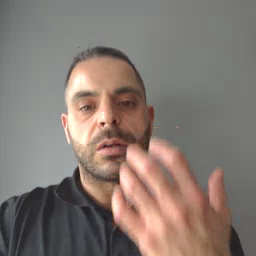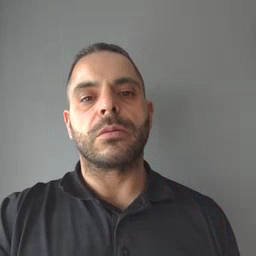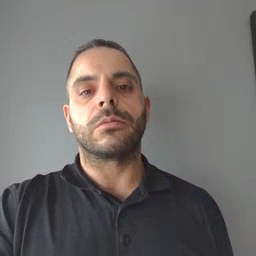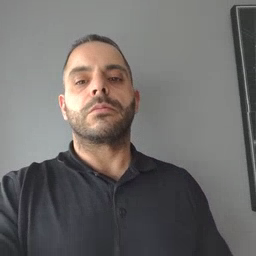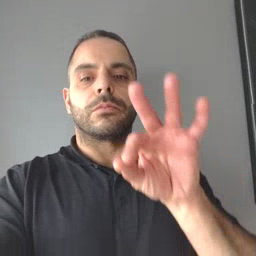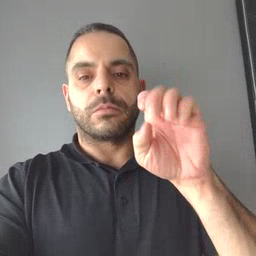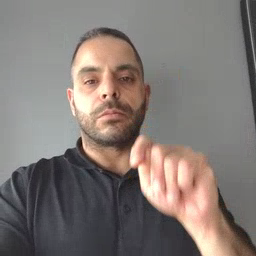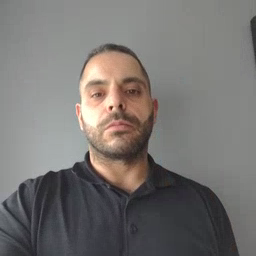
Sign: feet